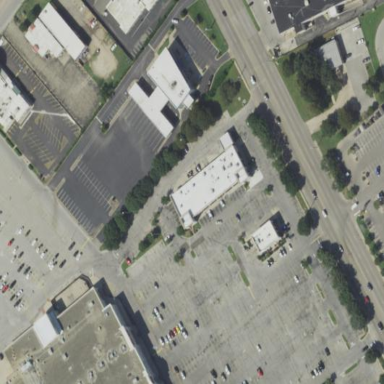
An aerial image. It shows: Parking area.